Brain MRI, modality: ceT1
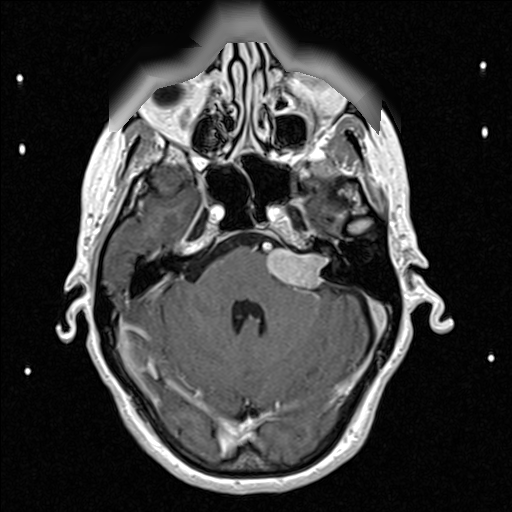